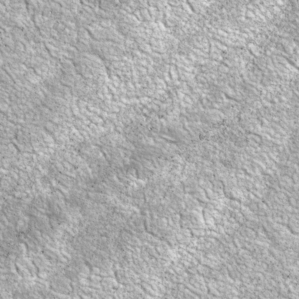
Label: non_frost